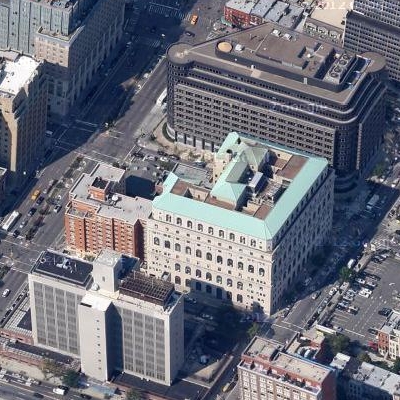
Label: Industry